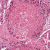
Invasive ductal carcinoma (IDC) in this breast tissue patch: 0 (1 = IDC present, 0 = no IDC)